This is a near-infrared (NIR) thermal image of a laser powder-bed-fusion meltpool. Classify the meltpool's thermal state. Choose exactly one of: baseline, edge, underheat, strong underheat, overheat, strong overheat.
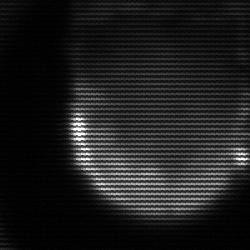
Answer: edge